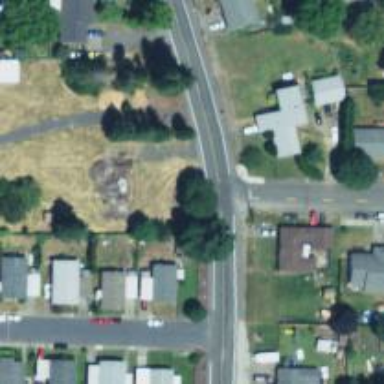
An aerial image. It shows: Secondary road with asphalt surface and sidewalk on the left.